This time-frequency spectrogram was computed from a bearing vibration snapshot; brighter regions carry more energy. Diagnose the bearing from this image, choosing from: normal, inner_race, outer_race, ball.
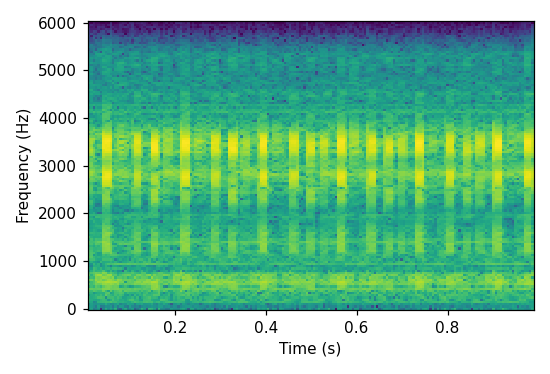
Answer: outer_race